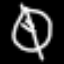
Label: leaf